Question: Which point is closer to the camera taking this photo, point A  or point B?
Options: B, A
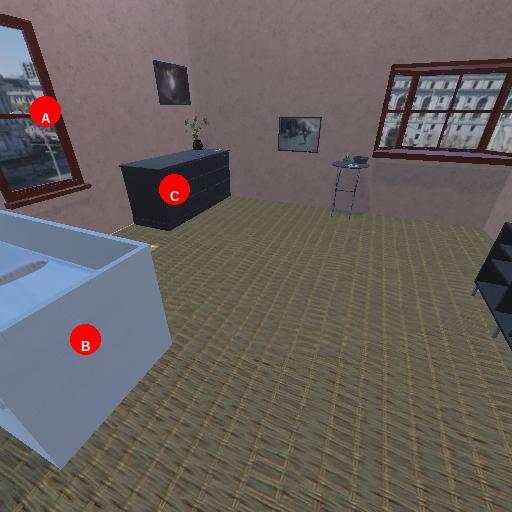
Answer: B